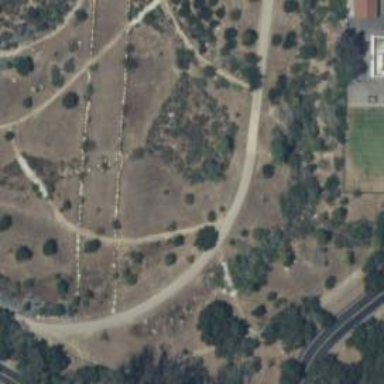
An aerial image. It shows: Path.